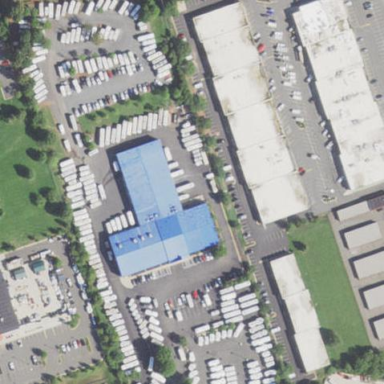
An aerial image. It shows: Industrial building housing car shop.